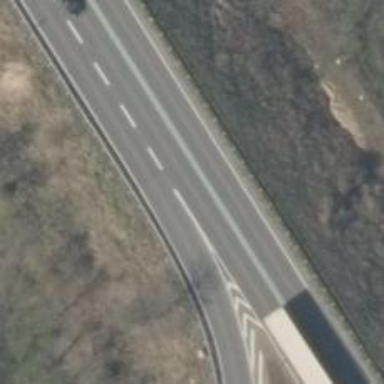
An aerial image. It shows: Motorway junction.